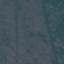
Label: HerbaceousVegetation